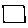
Label: square